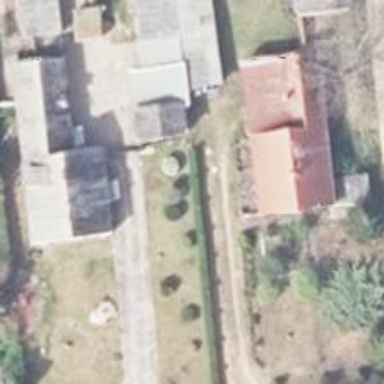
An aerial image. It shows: Simple house.